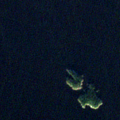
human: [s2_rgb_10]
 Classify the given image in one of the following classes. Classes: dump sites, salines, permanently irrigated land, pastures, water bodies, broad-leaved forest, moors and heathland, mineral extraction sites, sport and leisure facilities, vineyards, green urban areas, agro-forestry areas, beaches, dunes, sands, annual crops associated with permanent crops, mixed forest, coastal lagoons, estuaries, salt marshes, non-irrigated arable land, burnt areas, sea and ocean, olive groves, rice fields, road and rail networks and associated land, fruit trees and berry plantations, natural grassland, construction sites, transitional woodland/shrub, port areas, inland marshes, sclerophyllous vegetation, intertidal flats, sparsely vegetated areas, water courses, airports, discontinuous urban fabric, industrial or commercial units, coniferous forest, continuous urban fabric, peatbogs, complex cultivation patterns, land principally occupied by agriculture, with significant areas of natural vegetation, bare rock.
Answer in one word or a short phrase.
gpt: water bodies